Milling tool wear sample.
Tool blade image: 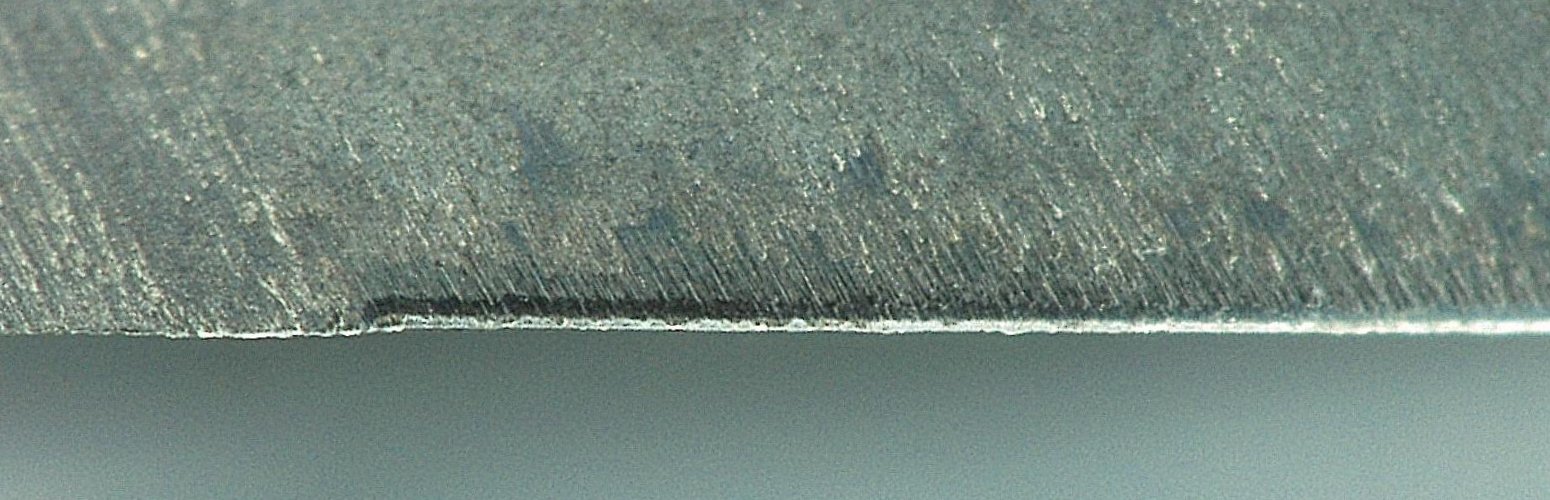
Chip image: 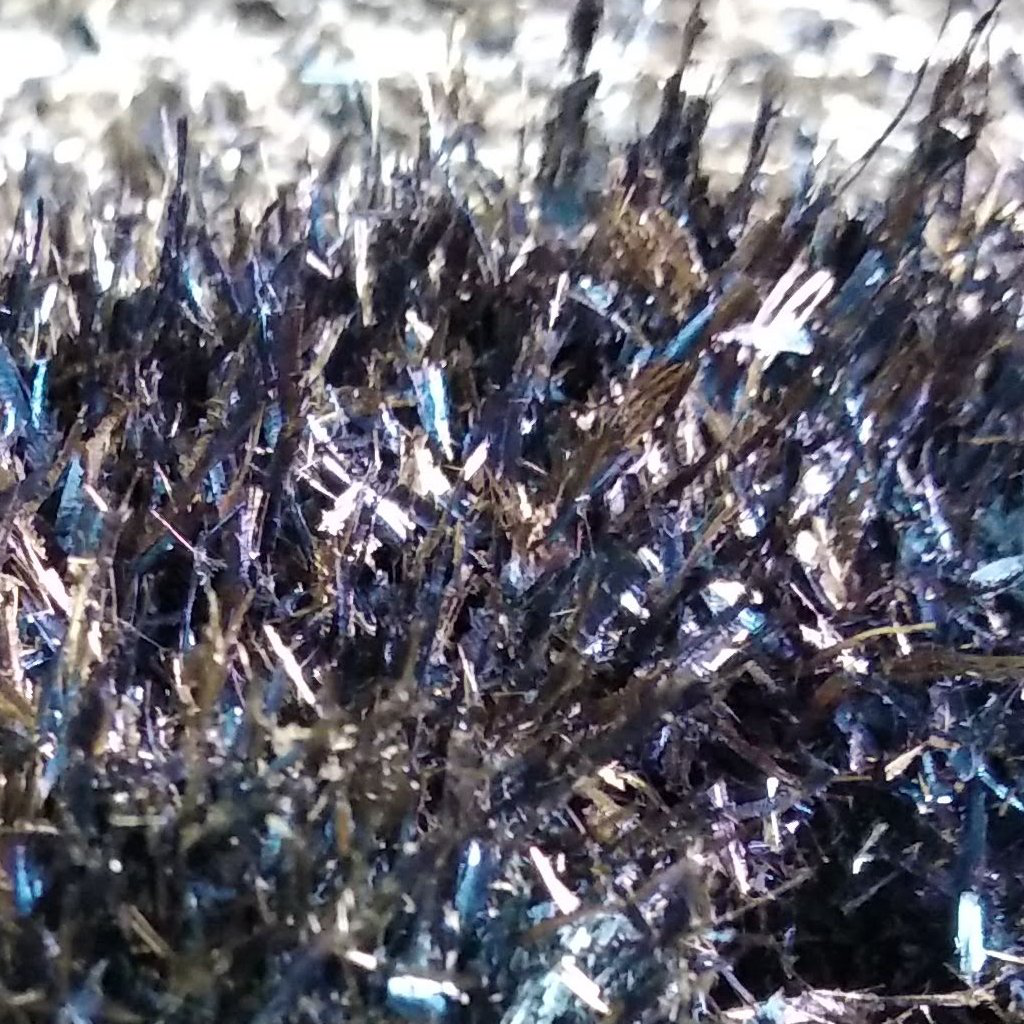
Workpiece image: 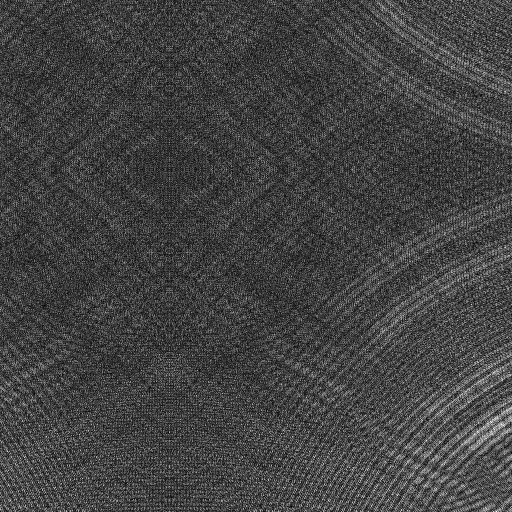
Tool wear state: sharp
Gaps: 13.48
Flank wear: 56.94
Overhang: 9.72
Force-signal Mel-spectrograms (X, Y, Z axes): 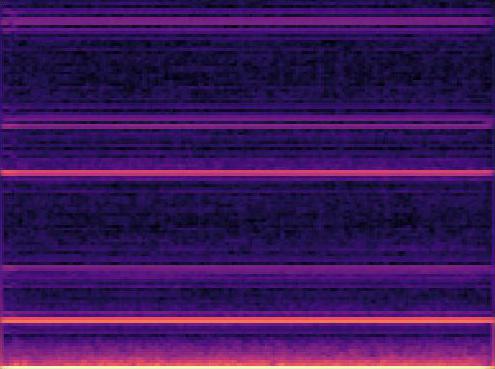 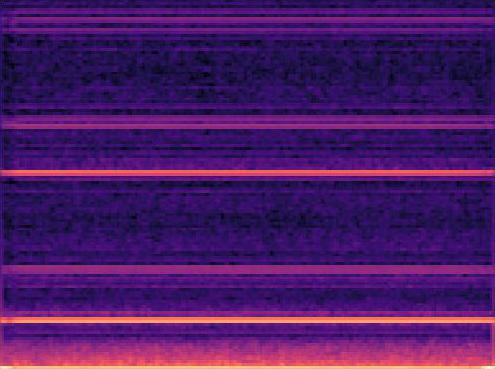 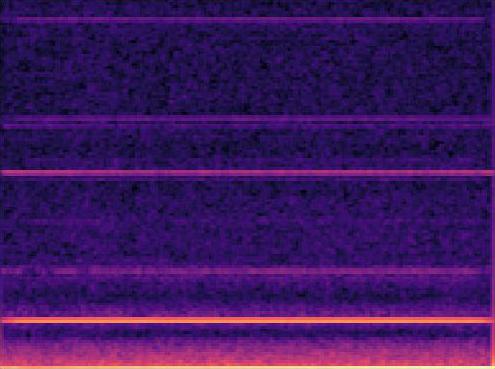
Force-signal scalograms (X, Y, Z axes): 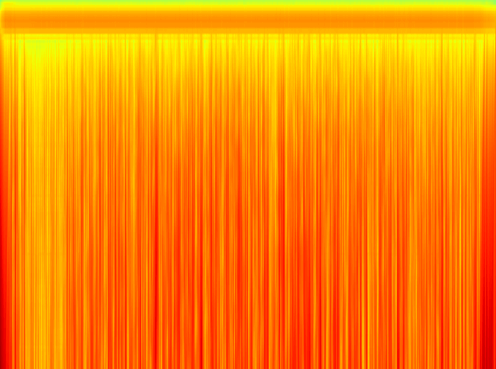 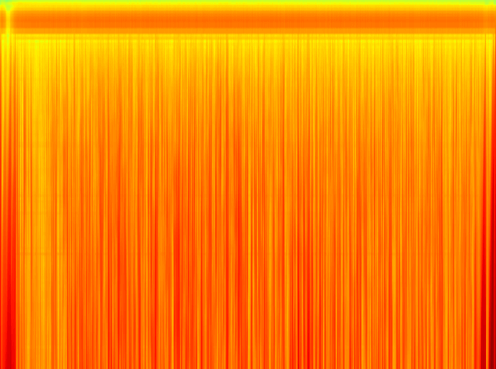 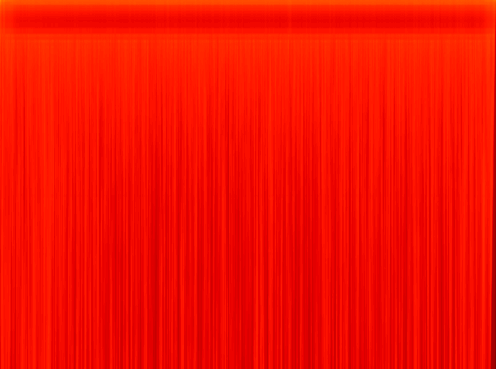
Force phase: initial_break_in_wear